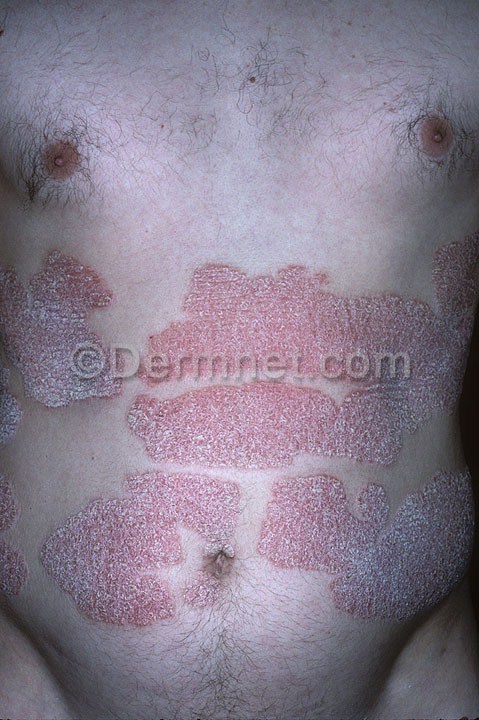
Disease: Psoriasis pictures Lichen Planus and related diseases